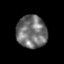
Tissue: prostate
Cell type: T cells
Senescence score: 0.2238
Nuclear area (px): 967
Mean DAPI intensity: 113.005